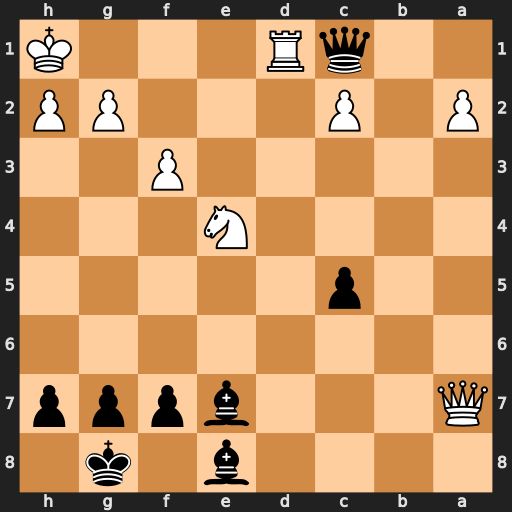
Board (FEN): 4b1k1/Q3bppp/8/2p5/4N3/5P2/P1P3PP/2qR3K
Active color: b
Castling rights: -
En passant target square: -
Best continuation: Qxd1#